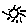
Label: sun